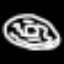
Label: donut